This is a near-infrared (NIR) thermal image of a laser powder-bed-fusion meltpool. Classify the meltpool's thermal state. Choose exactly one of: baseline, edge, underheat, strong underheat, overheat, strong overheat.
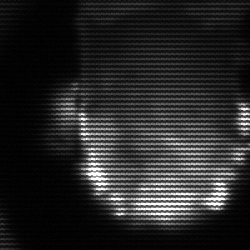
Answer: baseline